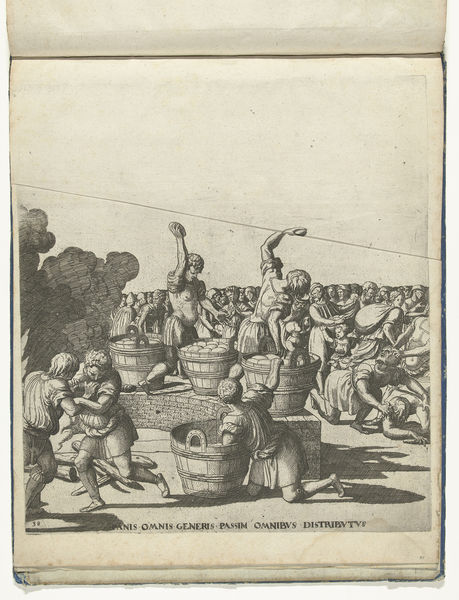
Titel: Strooien van broden onder het publiek, plaat 38
Künstler: Nicolaas Hogenberg
Standort: Amsterdam
Institution: Rijksmuseum
Schlagwörter: himmel, kampf, mann, weiß, wolken, menschen, frau, männer, schwarz, zeichnung, wolke, menge, mensch, rahmen, stein, steine, hände, busch, kinder, schrift, papier, knaben, mauer, linien, krieg, schwarzweiß, soldat, rüstung, wanne, trog, bottich, eimer, holzbottich, ringen, verteilung, lateinisch, steinigung, schwarzweis, ruck, omnibus, generis, gerecht, omnis, passim, umnibus, stenigung